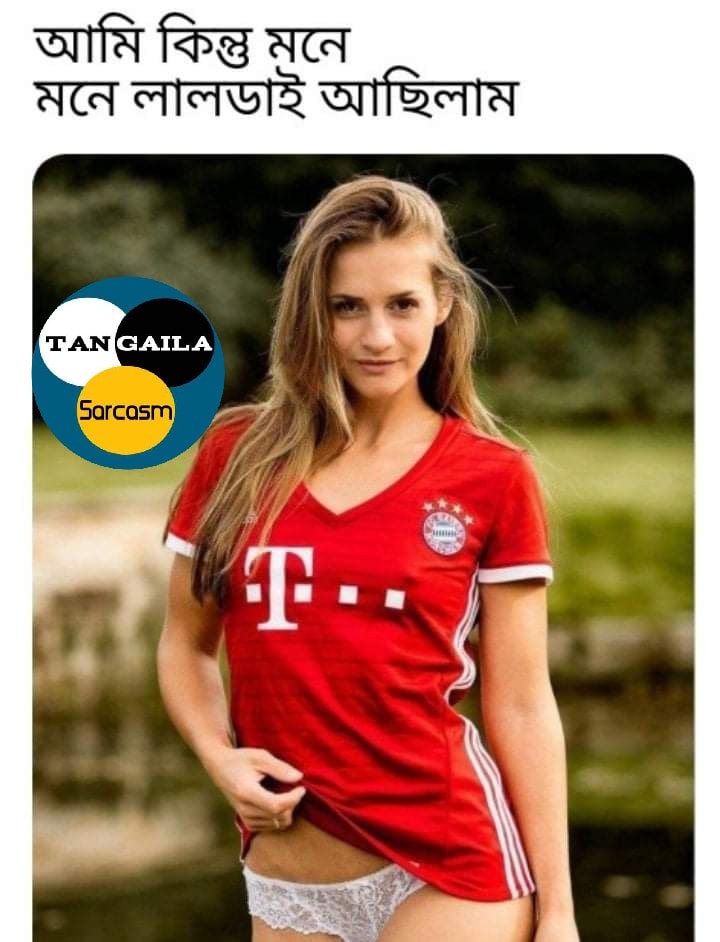
Caption: আমি কিন্তু মনে মনে লালডাই আছিলাম
Label: hate